Question: Input image:

i want to extract the data from the image ( ocr )
code which i tried:
'''
import cv2
import textract
import numpy as np
img = cv2.imread('/home/ajay/Desktop/name.jpg',0)
# img = cv2.imread('path_to_your_image', 0)
_, blackAndWhite = cv2.threshold(img, 127, 255, cv2.THRESH_BINARY_INV)
nlabels, labels, stats, centroids = cv2.connectedComponentsWithStats(blackAndWhite, None, None, None, 8, cv2.CV_32S)
sizes = stats[1:, -1] #get CC_STAT_AREA component
img2 = np.zeros((labels.shape), np.uint8)
for i in range(0, nlabels - 1):
if sizes[i] >= 50: #filter small dotted regions
img2[labels == i + 1] = 255
res = cv2.bitwise_not(img2)
cv2.imwrite('ress.png', res)
a = textract.process('ress.png',method = 'tesseract')
a = a.decode()
print(a)
'''
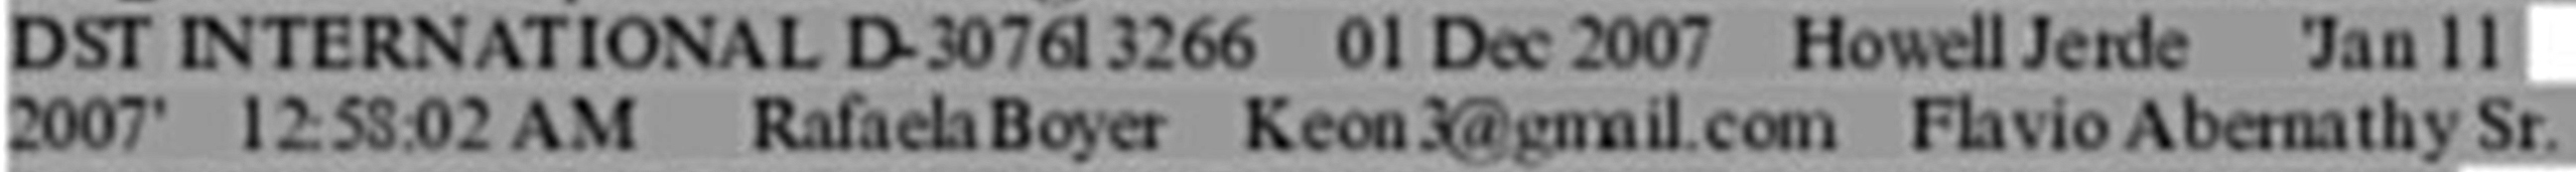
Answer: A simple method is:
1. Apply a sharpening kernel
2. Otsu's threshold
3. Apply slight Gaussian blur
4. Invert image
5. OCR
---
Here's a visualization of the steps:
Input image
<URL>
Sharpen
<URL>
Otsu's threshold
<URL>
Slight Gaussian blur
<URL>
Invert image
<URL>
Here's the OCR results using Pytesseract
'''
DST INTERNATIONAL D-307@ 3266 01 Dec 2007. HowellJerde Jan!
2007" 125802AM RafaelaBoyer Keon3@gmnil.com Fhvio Abernathy Sr.
'''
Code
'''
import cv2
import numpy as np
import pytesseract
pytesseract.pytesseract.tesseract_cmd = r"C:\Program Files\Tesseract-OCR esseract.exe"
image = cv2.imread('1.jpg')
gray = cv2.cvtColor(image, cv2.COLOR_BGR2GRAY)
kernel = np.array([[-1,-1,-1], [-1,9,-1], [-1,-1,-1]])
sharpen = cv2.filter2D(gray, -1, kernel)
thresh = cv2.threshold(sharpen, 0, 255, cv2.THRESH_BINARY_INV + cv2.THRESH_OTSU)[1]
blur = cv2.GaussianBlur(thresh, (3,3), 0)
invert = 255 - blur
data = pytesseract.image_to_string(invert, lang='eng',config='--psm 6')
print(data)
cv2.imshow('sharpen', sharpen)
cv2.imshow('thresh', thresh)
cv2.imshow('blur', blur)
cv2.imshow('invert', invert)
cv2.waitKey()
'''